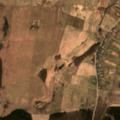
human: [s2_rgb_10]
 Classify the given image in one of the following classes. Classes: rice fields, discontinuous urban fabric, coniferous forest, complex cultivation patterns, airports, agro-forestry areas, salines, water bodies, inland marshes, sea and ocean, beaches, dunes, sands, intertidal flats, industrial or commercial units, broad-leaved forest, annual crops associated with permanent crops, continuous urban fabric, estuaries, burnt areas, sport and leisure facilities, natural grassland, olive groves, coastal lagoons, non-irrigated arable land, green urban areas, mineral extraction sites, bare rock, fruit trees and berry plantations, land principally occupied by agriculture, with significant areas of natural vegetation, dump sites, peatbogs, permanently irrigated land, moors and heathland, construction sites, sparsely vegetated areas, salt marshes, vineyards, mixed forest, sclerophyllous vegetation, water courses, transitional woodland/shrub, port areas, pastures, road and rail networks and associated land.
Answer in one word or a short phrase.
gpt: discontinuous urban fabric, non-irrigated arable land, pastures, mixed forest